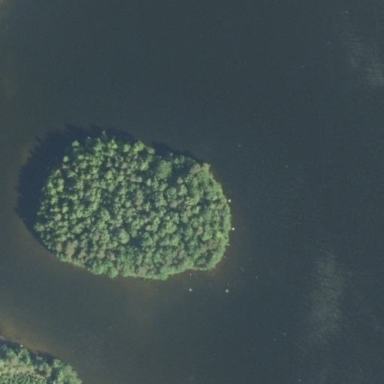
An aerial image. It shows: Island.